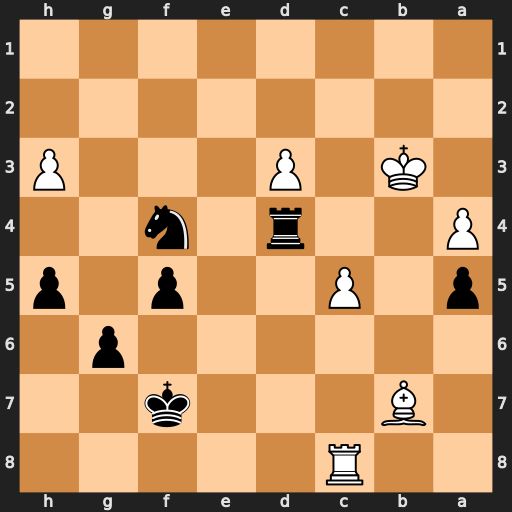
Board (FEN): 2R5/1B3k2/6p1/p1P2p1p/P2r1n2/1K1P3P/8/8
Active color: b
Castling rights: -
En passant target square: -
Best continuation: Rb4+ Kc3 Rxb7